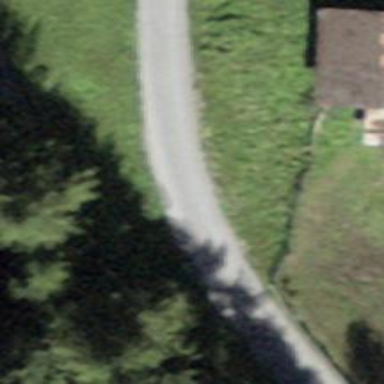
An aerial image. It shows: Unclassified road leading to hillclimbing raceway.